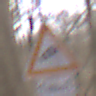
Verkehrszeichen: SeitenwindVonRechts
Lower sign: LaengeEinerStrecke1
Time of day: MorningAfternoon
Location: Outdoor (Nature)
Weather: Overcast
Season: Autumn
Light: Natural